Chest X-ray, PA view. Patient: 21 years old, sex F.
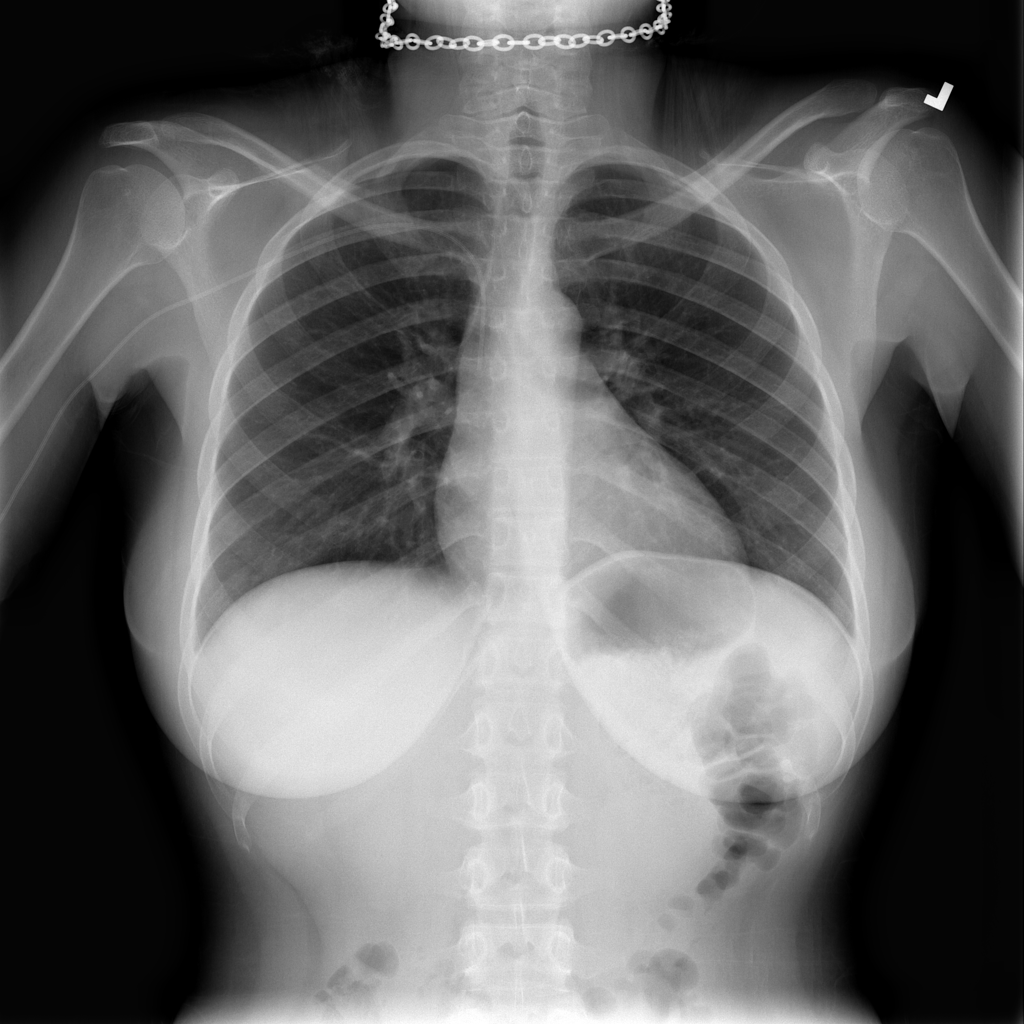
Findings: Infiltration